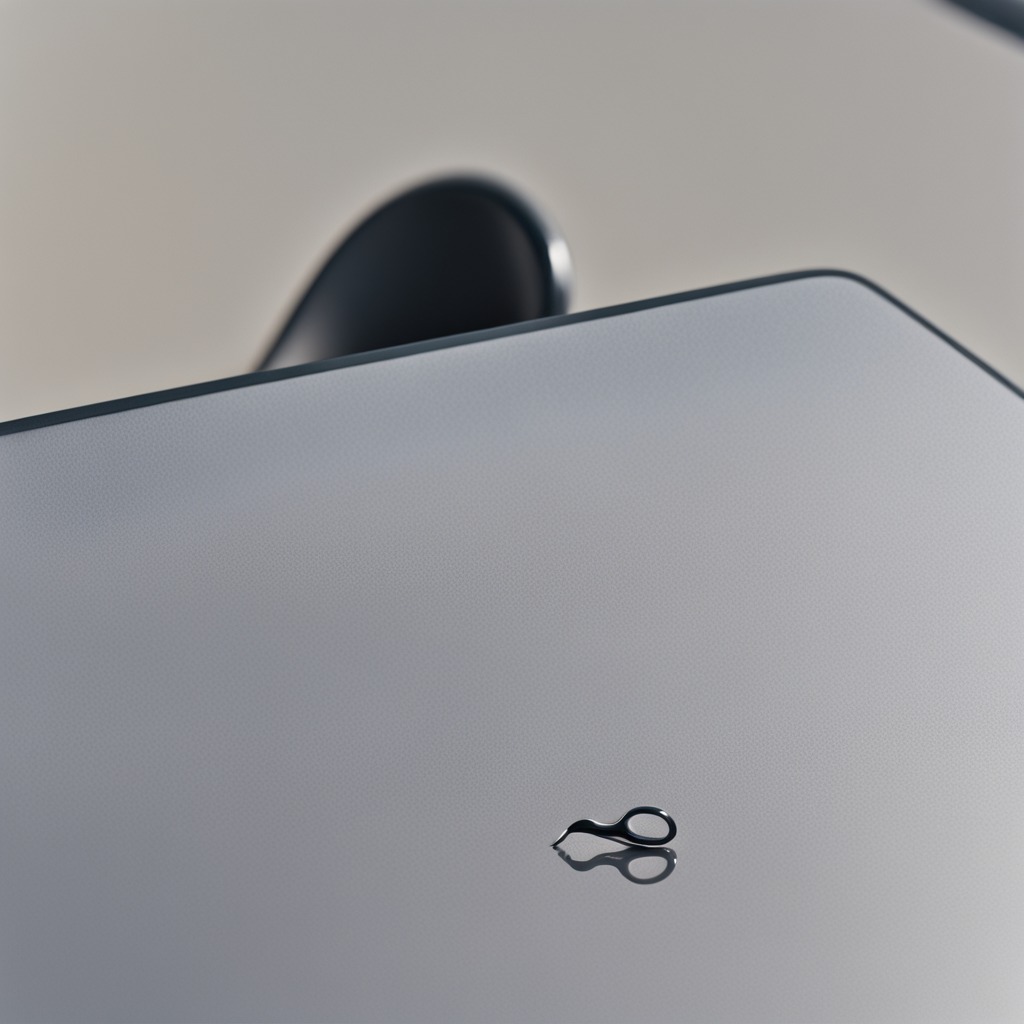
A scissor lies on the table.